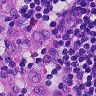
Metastatic tissue present: no